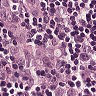
Metastatic tissue present: yes